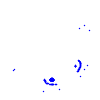
Particle: pion